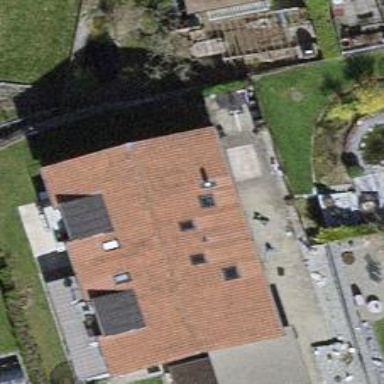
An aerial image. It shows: Building with tile roof.